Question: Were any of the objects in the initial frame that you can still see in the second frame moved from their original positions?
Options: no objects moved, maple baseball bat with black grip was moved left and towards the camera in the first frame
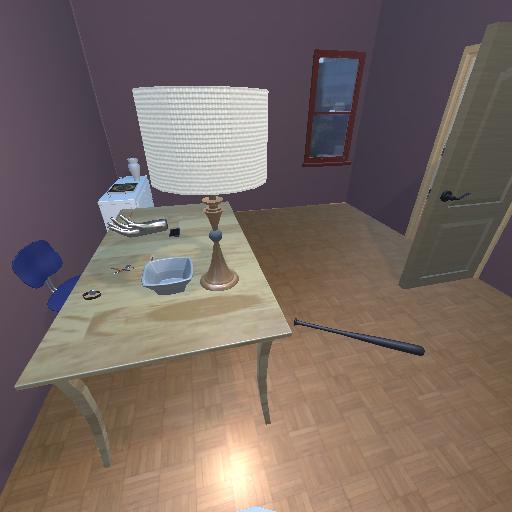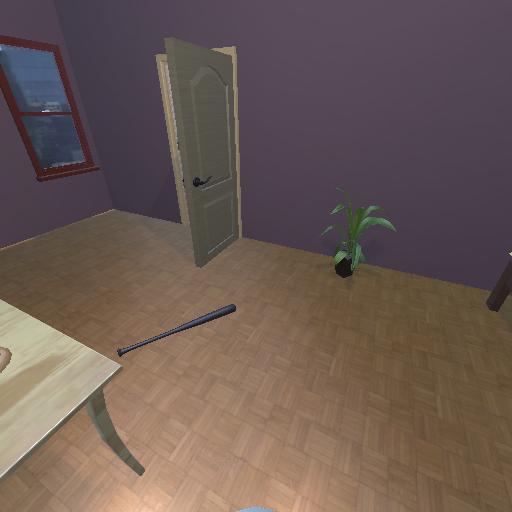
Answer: no objects moved